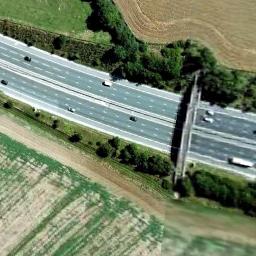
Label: freeway